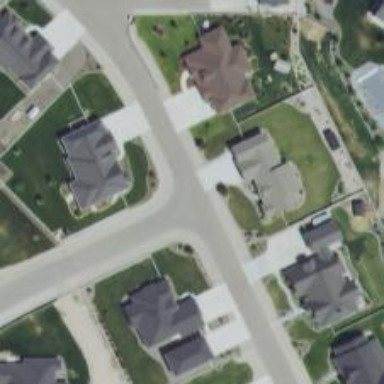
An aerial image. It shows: Residential road.